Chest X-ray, PA view. Patient: 74 years old, sex M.
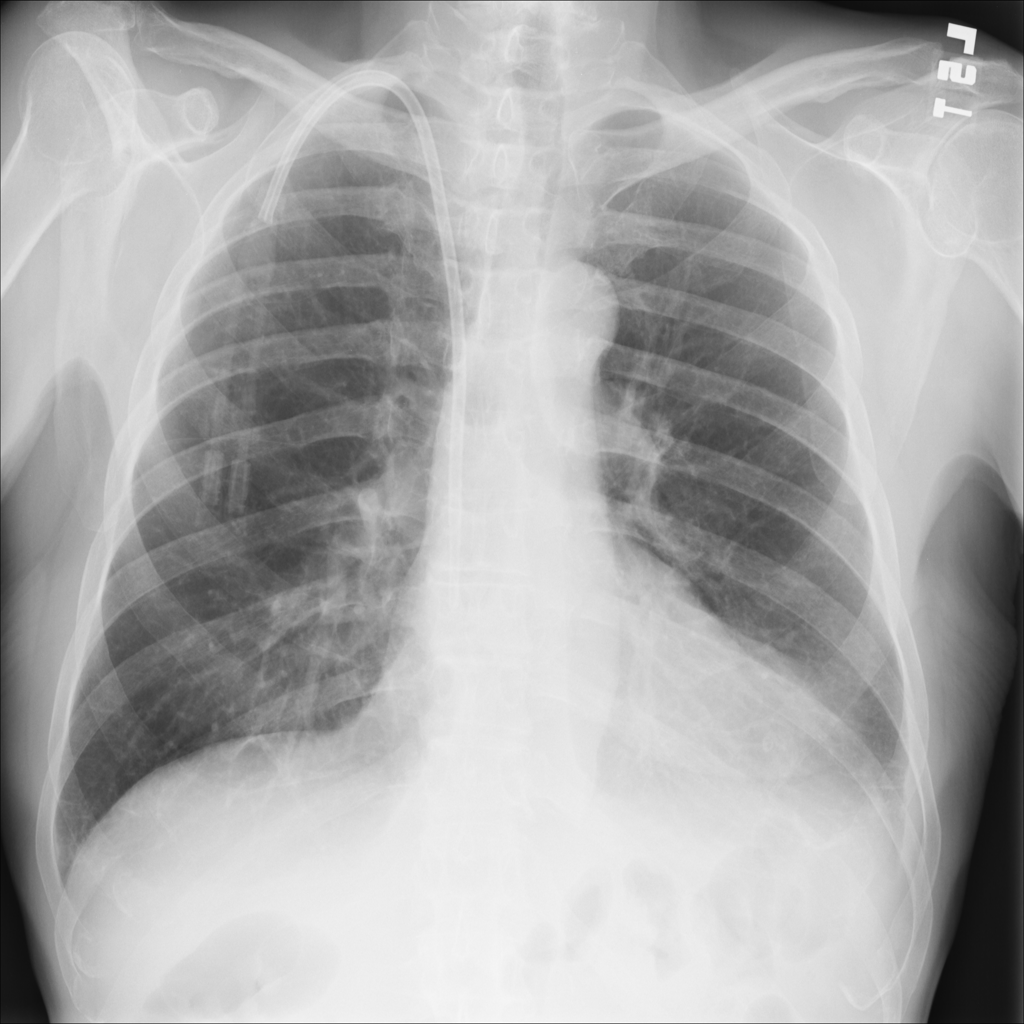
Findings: No Finding